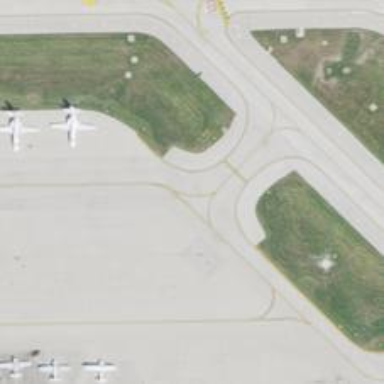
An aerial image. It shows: View of taxiway at the airport.